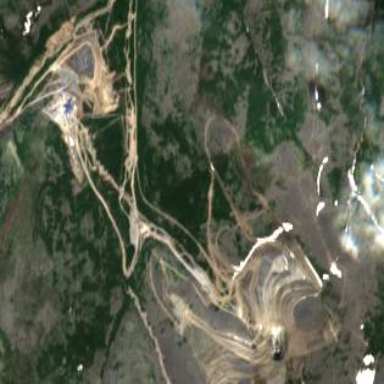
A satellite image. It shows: Industrial area used for mining.